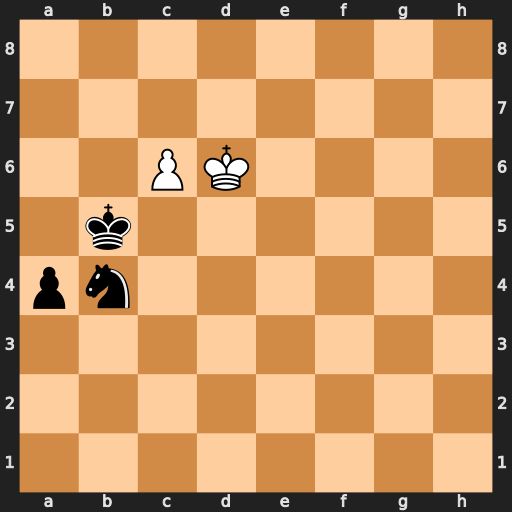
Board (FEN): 8/8/2PK4/1k6/pn6/8/8/8
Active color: w
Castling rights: -
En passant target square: -
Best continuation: c7 Kc4 c8=Q+